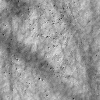
Atmospheric dust classification: not_dusty